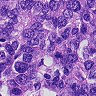
Metastatic tissue present: yes